Question: So i have php code to insert form data in a table. Here's the code:
'''
$link = @mysql_connect("***", "***", "****");
if (!$link) {
echo "save_failed";
return;
}
mysql_select_db("***", $link);
$sql="INSERT INTO Conference ('First Name', 'Last Name')
VALUES ('$_POST[fname]', '$_POST[lname]')";
mysql_close($link);
'''
The *** are replaced with the actual values in the real code, obviously. But is there anything wrong with the above code? I tried to run it, it didn't have any errors with connection but it also didn't insert anything. Here's is what my mysql table looks like:

Also, I need the table to have an auto incremented number so that each entry is unique with it's own index value. Any ideas on either problem? Thanks
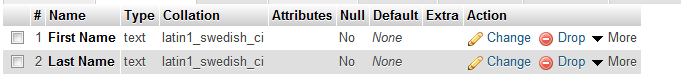
Answer: You haven't executed the query, which should be done as it follows:
'''
mysql_query($sql, $link);
'''
Also, please consider using <URL>.